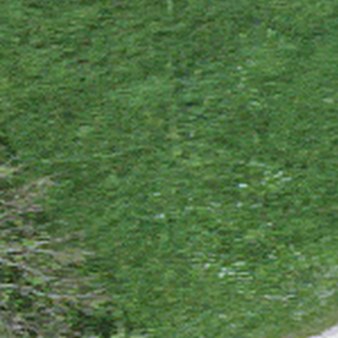
Label: other